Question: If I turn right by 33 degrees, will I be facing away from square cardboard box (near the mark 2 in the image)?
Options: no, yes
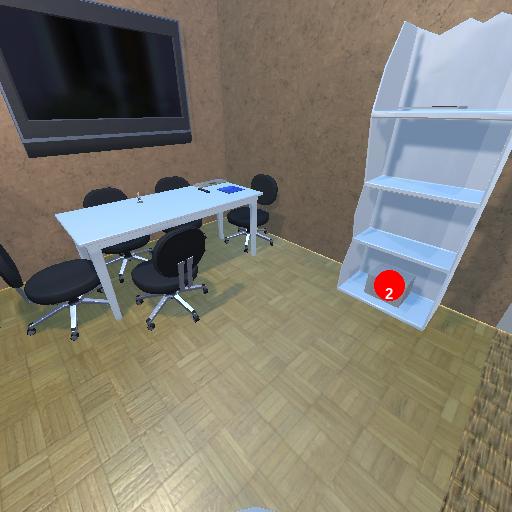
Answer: no